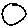
Label: circle